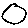
Label: circle